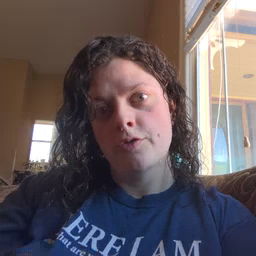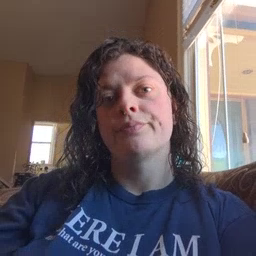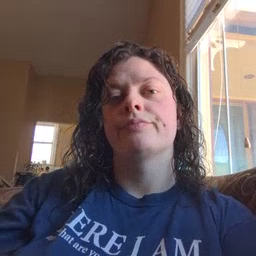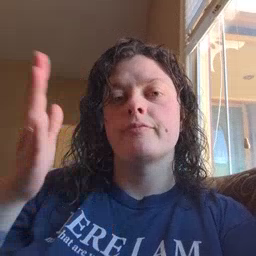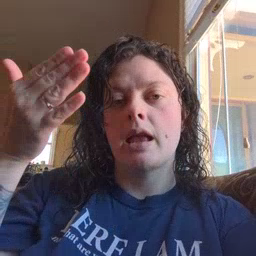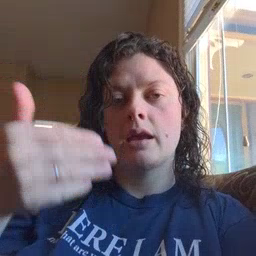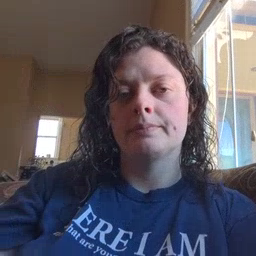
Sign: flag